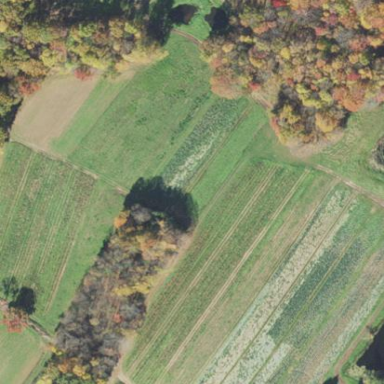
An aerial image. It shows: Agricultural meadow.